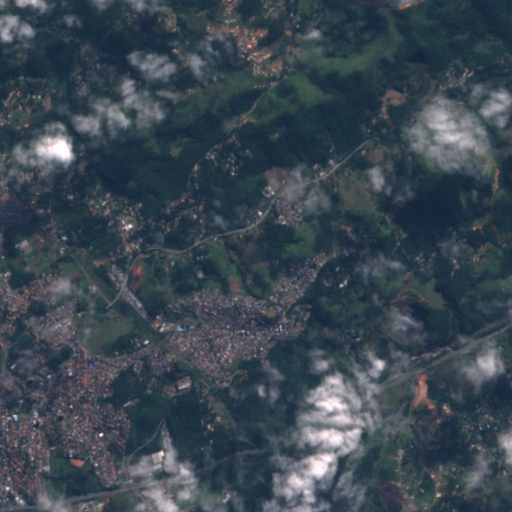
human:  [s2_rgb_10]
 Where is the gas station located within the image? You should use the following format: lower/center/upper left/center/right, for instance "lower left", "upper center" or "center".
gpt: The gas station is located in the lower left of the image.
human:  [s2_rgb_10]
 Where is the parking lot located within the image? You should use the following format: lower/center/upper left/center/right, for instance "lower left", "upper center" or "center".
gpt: The parking lot is located in the lower left of the image.
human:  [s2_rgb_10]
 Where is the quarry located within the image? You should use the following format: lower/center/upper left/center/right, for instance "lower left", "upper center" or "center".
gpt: The quarry is located in the upper right of the image.
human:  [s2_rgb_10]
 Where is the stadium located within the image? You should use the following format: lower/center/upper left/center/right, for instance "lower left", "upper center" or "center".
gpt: The stadium is located in the lower left of the image.
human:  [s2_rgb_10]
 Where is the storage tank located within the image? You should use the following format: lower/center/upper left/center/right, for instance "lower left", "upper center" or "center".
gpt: The storage tank is located in the center left of the image.
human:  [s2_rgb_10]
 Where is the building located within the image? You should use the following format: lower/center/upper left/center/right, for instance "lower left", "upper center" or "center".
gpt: There is no building in the image.